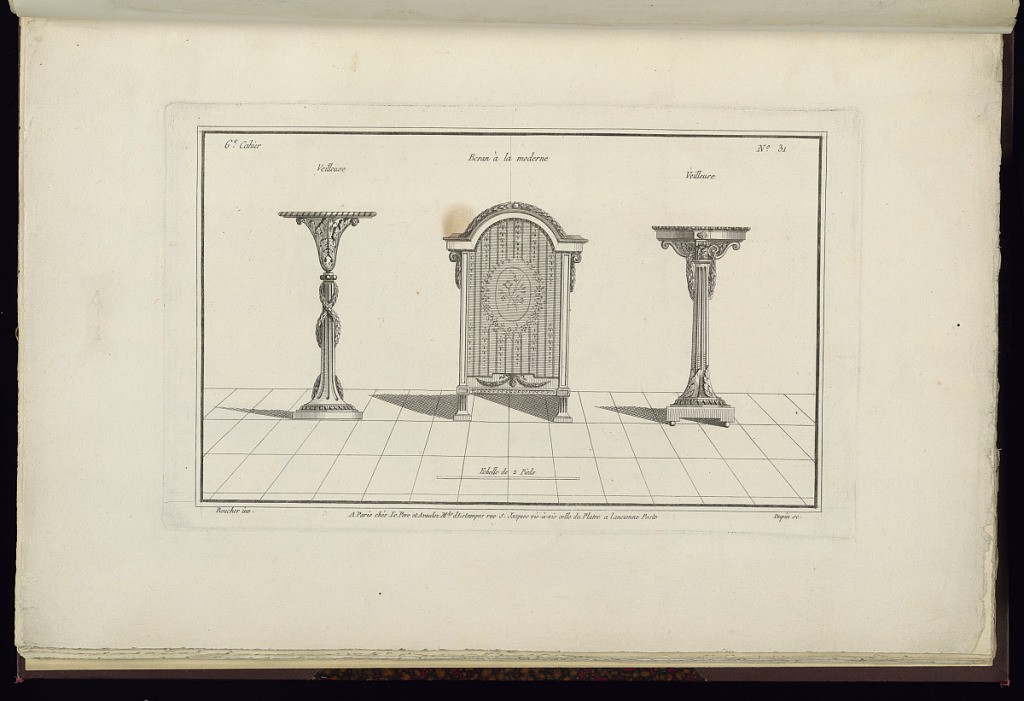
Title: Veilleuse[s] [et] Ecran à la moderne
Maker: Juste-François Boucher, French, 1736 – 1782
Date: ca. 1775
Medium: Engraving on off white laid paper
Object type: Print
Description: Design for two tall burners on either side of a standing screen. The plate is signed.